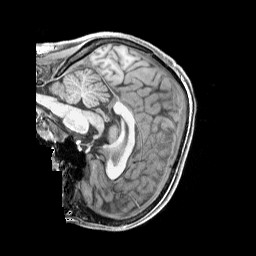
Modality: T1w
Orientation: sagittal